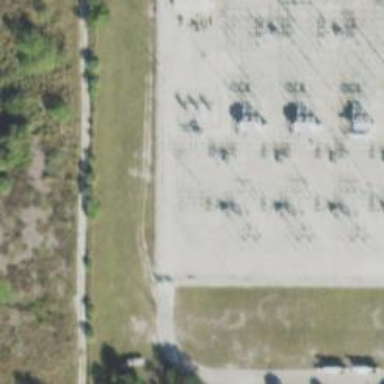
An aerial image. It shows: Switch used for power control.